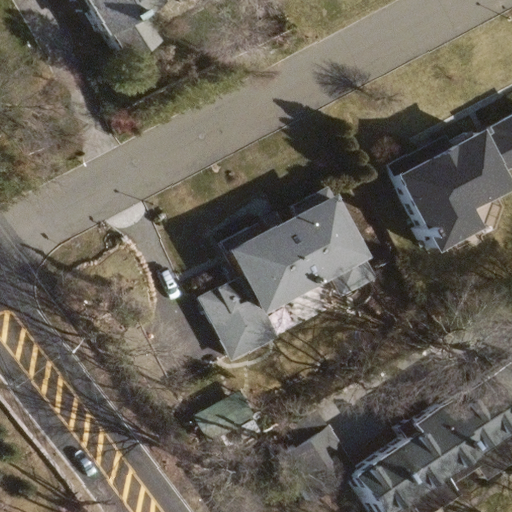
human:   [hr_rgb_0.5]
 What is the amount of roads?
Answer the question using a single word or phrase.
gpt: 2

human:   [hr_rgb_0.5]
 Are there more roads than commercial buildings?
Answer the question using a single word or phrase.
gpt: yes

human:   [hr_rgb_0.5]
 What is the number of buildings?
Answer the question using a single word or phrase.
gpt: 6

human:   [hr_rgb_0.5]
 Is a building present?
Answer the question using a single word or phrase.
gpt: yes

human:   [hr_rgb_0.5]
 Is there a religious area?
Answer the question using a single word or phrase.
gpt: no

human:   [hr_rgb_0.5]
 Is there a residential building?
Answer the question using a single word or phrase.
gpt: yes

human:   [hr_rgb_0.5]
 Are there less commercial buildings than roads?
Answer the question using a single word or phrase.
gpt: yes

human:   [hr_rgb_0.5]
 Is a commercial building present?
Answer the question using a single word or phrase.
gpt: no

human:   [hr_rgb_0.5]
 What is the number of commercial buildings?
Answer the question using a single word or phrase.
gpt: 0

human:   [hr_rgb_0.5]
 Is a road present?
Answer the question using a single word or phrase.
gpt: yes

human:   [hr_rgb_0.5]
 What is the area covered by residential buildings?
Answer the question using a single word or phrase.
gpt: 1212m2

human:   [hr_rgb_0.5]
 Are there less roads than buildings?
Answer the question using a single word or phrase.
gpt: yes

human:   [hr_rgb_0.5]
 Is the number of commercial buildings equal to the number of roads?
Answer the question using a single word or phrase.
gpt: no

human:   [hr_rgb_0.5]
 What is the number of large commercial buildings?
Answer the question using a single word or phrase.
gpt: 0

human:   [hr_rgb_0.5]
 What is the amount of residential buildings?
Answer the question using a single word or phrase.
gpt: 6

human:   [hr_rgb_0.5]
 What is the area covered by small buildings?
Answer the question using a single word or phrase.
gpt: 151m2

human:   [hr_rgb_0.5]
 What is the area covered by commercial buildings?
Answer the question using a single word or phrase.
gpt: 0m2

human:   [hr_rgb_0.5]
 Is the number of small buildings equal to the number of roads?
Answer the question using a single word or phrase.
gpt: no

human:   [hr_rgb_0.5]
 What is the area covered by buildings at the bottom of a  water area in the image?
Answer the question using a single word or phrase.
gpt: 0m2

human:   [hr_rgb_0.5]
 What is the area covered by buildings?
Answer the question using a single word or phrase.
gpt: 1212m2

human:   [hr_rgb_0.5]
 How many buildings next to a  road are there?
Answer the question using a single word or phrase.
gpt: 6

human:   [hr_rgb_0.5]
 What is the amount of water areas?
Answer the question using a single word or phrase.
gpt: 0

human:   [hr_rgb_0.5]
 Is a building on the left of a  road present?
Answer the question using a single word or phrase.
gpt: yes

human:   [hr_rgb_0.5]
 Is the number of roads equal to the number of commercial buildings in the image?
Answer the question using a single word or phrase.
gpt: no

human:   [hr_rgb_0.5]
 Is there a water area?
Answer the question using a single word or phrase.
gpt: no

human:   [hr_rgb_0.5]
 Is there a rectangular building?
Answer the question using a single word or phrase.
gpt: yes

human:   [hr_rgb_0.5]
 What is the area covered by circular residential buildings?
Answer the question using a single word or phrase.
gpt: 0m2

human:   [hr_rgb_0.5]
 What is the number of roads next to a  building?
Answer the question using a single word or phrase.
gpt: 2

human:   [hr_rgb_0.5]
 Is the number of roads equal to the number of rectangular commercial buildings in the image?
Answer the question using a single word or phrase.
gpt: no

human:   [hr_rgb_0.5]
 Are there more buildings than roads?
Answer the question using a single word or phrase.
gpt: yes

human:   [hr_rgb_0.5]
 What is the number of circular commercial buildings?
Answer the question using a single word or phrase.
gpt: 0

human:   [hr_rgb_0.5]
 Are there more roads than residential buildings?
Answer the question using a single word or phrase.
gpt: no

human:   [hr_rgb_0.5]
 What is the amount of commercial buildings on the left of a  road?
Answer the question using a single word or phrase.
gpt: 0

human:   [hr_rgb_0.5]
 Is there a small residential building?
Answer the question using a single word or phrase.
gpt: yes

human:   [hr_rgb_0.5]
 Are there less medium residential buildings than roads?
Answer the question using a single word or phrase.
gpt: no

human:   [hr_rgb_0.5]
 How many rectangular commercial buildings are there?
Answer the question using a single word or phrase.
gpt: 0

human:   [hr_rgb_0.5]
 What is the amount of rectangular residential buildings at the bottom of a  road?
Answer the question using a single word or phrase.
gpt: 2

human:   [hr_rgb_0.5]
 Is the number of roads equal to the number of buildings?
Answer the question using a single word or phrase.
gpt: no

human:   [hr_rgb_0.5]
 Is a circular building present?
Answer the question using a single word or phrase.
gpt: no

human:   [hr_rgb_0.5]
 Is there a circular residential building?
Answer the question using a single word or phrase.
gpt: no

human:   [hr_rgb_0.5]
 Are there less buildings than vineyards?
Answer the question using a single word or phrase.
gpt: no

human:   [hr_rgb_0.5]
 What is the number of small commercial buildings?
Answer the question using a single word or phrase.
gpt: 0

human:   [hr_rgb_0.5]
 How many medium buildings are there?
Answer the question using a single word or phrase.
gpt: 2

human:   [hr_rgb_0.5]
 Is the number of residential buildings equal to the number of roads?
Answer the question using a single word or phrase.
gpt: no

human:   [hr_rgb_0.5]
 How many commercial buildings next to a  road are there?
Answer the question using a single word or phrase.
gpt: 0

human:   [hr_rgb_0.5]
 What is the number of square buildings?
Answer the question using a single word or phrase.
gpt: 0

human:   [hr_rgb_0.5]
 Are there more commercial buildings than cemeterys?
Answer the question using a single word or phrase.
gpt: no

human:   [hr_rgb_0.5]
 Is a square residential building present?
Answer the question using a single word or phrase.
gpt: no

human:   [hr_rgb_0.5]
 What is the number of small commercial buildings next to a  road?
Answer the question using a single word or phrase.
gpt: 0

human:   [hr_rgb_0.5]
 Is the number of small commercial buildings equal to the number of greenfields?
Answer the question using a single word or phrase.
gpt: yes

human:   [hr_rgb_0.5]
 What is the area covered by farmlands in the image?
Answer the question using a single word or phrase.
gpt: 0m2

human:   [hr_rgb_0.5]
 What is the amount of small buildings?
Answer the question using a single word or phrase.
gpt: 3

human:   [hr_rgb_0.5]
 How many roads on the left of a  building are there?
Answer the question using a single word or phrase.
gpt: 2

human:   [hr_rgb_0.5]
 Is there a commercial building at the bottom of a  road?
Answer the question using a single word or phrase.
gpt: no

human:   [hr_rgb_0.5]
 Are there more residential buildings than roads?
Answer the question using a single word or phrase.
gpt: yes

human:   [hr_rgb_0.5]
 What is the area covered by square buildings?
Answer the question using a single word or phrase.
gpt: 0m2

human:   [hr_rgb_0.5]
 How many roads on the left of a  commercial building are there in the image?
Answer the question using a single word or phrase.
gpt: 0

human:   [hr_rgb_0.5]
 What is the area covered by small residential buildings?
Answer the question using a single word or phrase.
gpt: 151m2

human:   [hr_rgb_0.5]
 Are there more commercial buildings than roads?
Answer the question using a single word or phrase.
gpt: no

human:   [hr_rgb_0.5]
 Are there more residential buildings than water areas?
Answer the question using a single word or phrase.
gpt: yes

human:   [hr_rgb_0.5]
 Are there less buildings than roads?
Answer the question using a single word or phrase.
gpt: no

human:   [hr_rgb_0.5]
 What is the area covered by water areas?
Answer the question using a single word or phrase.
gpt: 0m2

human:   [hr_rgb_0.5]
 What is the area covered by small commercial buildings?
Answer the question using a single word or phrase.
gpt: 0m2

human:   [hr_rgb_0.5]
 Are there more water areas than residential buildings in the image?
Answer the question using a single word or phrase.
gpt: no